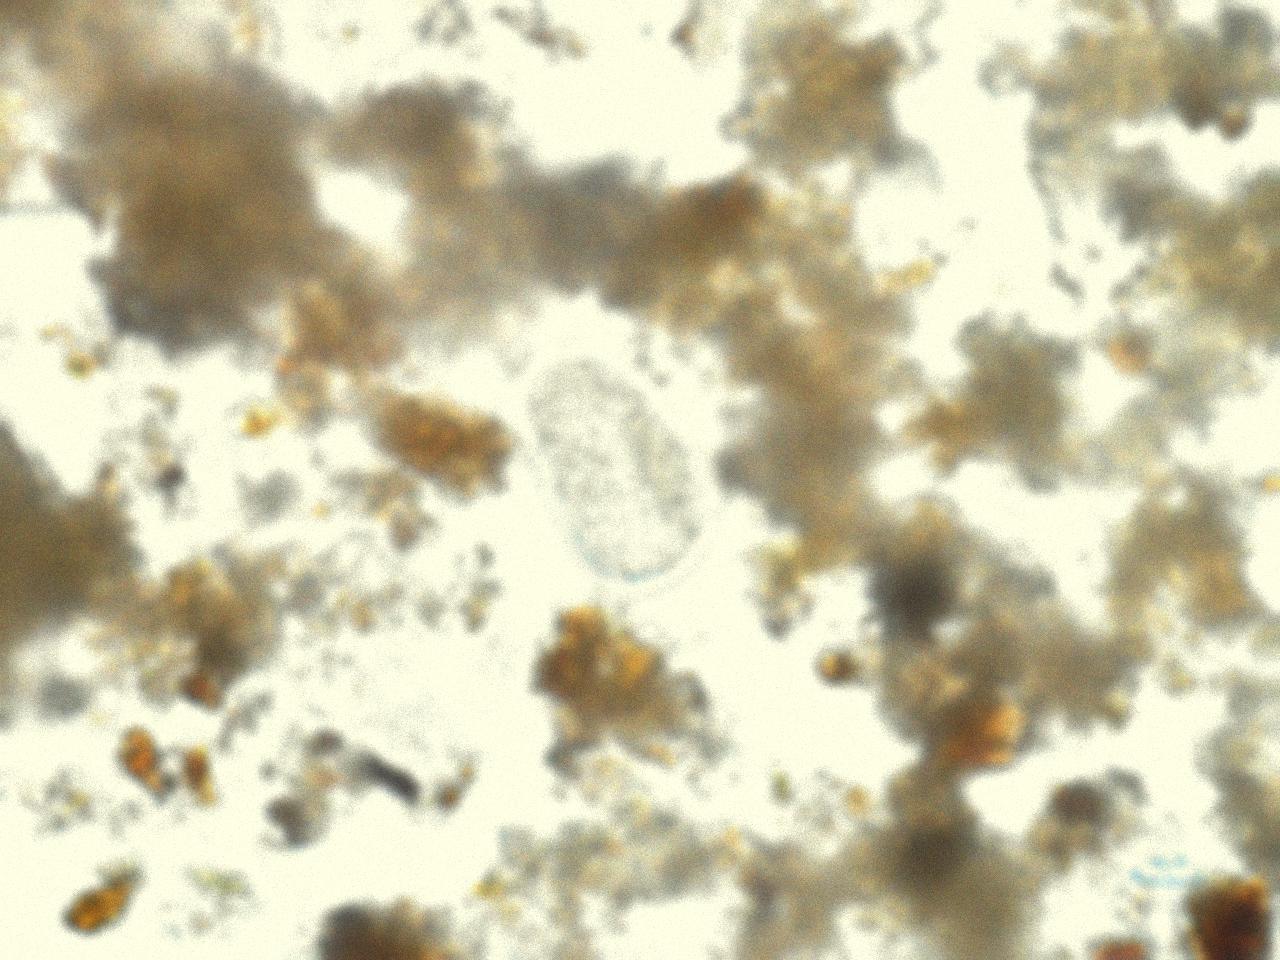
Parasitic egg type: Hookworm egg